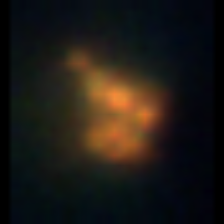
Taxon: Unknown_detritus
Group: Unknown